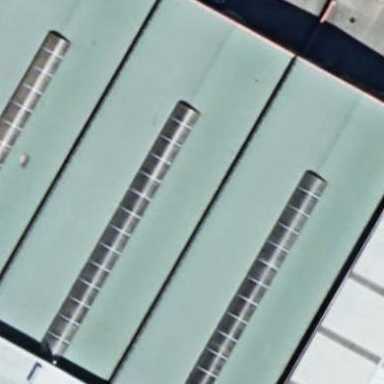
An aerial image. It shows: Warehouse building.